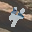
Label: 4